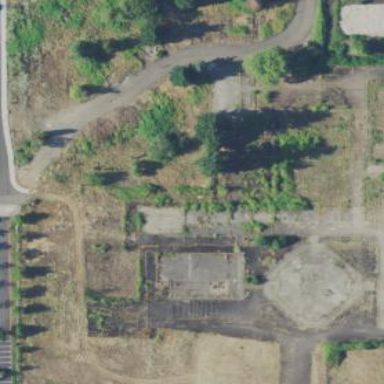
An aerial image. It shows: Brownfield area.